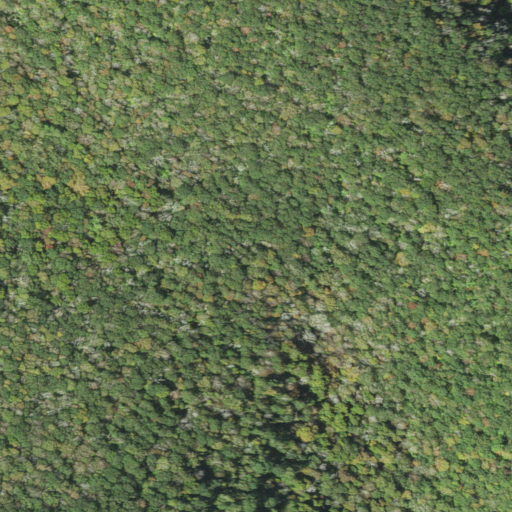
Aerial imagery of ridge(s) in North Carolina named Seng Ridge containing only deciduous forest